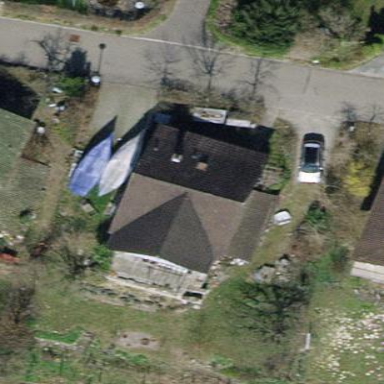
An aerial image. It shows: Detached building with gabled roof.